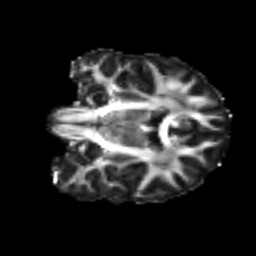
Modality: FA
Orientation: coronal
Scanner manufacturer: siemens
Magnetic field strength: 3 T
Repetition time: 3.6 s
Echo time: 0.092 s